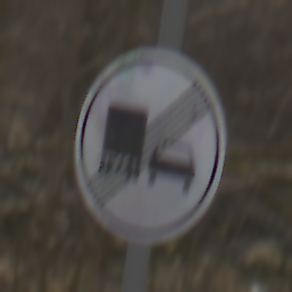
Verkehrszeichen: EndeUeberholverbotKraftfahrzeuge
Umgebung: Outdoor, Nature
Tageszeit: MorningAfternoon
Wetter: Clear
Licht: Natural
Jahreszeit: Winter
Kontrast: HighContrast